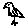
Label: bird